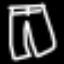
Label: pants